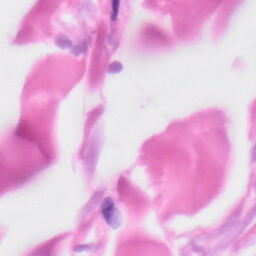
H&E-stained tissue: Skin